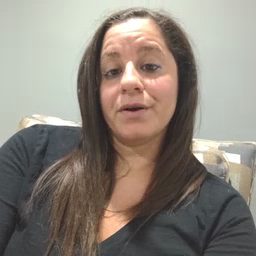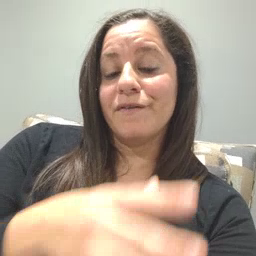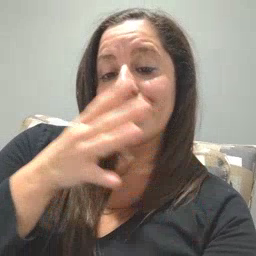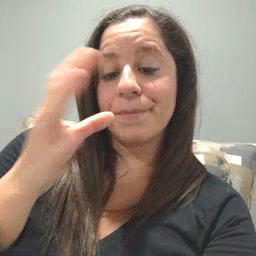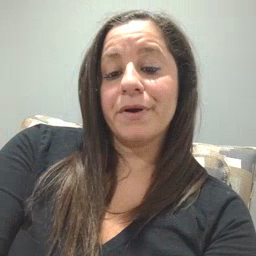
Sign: farm